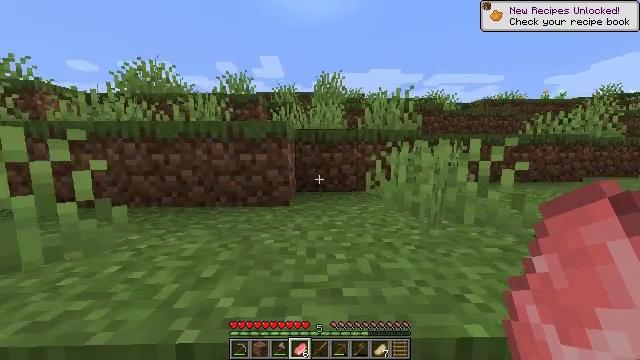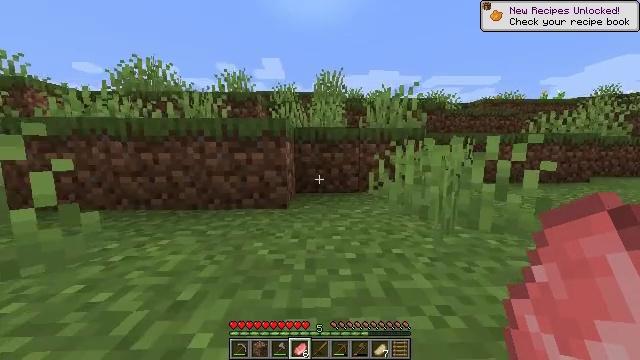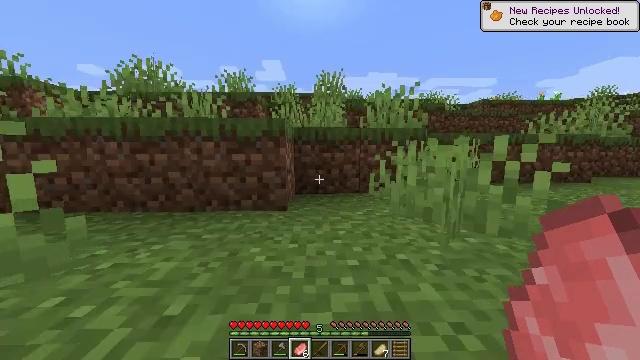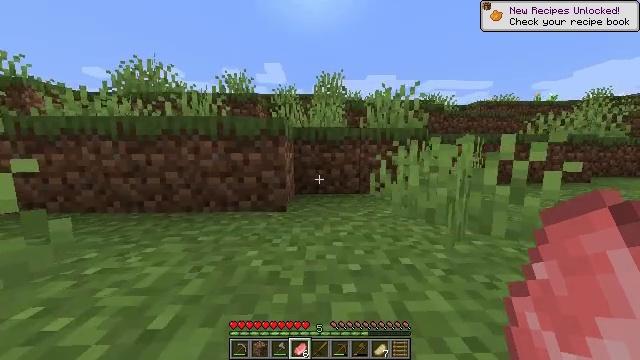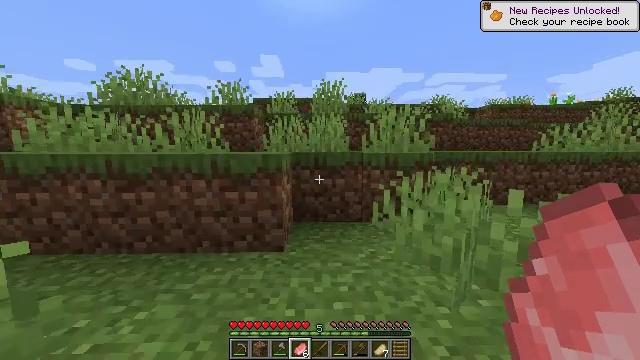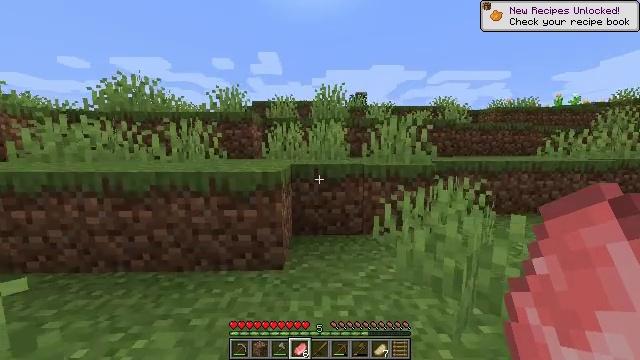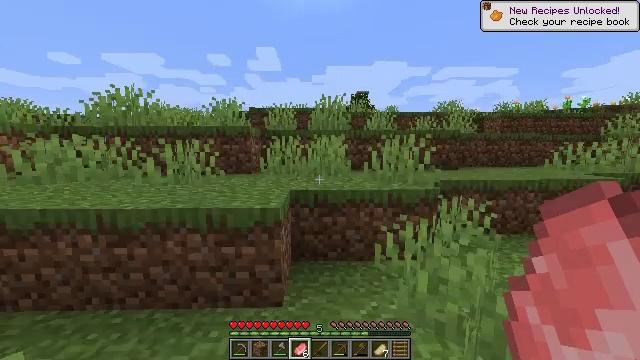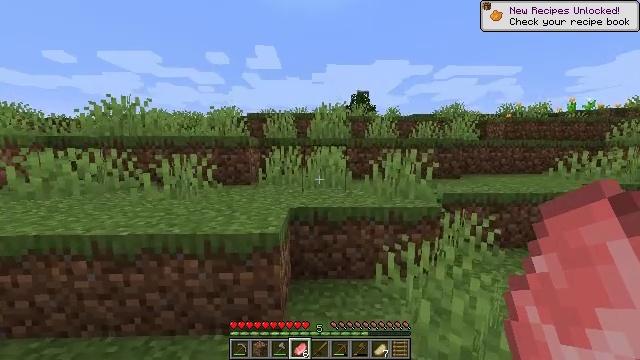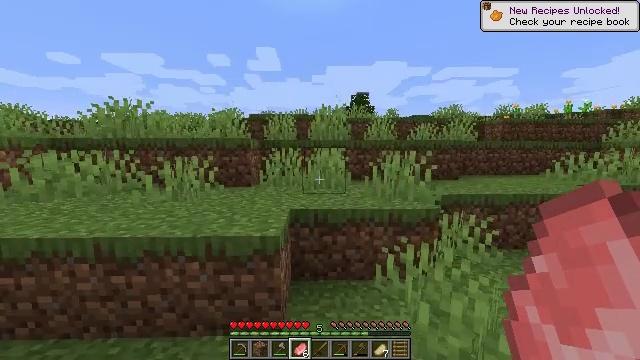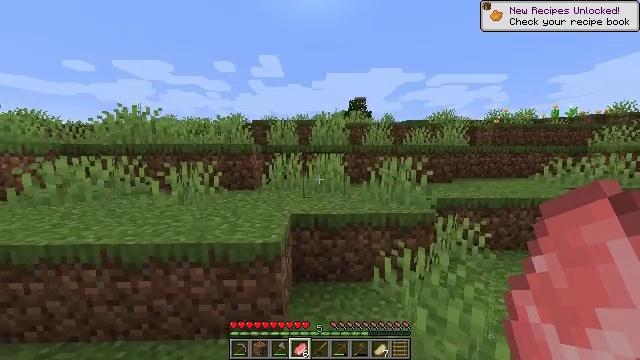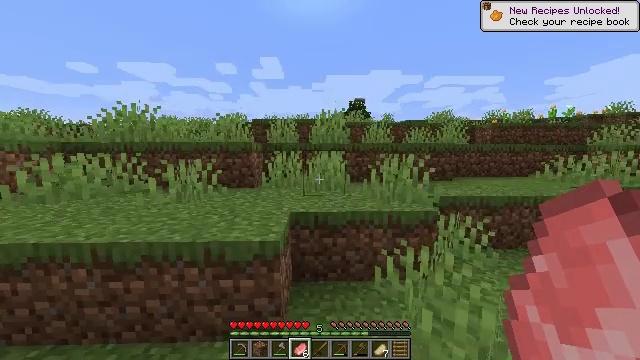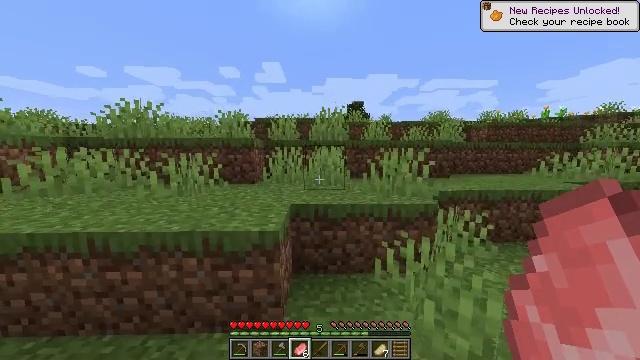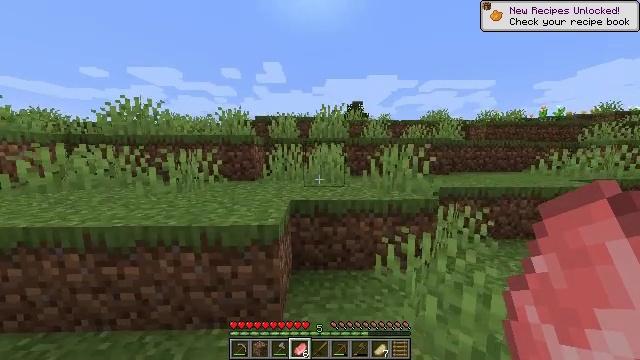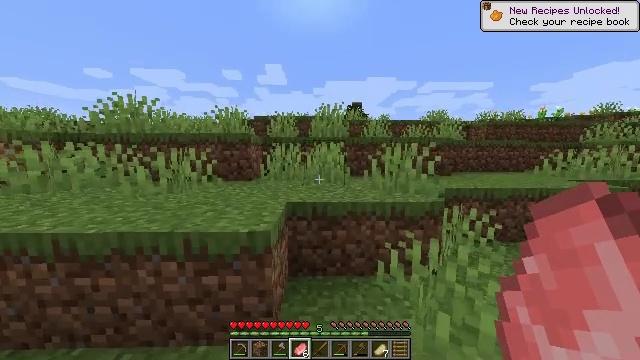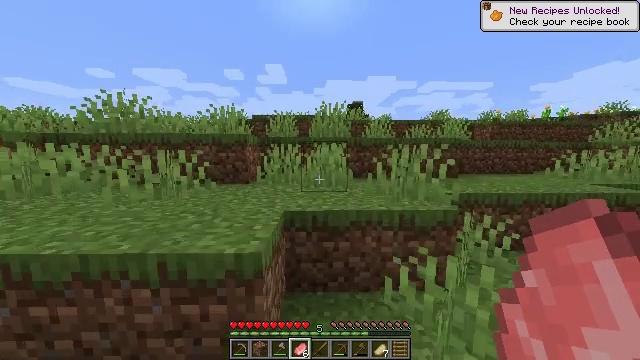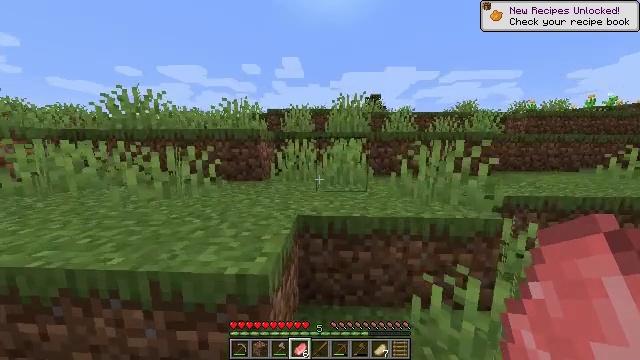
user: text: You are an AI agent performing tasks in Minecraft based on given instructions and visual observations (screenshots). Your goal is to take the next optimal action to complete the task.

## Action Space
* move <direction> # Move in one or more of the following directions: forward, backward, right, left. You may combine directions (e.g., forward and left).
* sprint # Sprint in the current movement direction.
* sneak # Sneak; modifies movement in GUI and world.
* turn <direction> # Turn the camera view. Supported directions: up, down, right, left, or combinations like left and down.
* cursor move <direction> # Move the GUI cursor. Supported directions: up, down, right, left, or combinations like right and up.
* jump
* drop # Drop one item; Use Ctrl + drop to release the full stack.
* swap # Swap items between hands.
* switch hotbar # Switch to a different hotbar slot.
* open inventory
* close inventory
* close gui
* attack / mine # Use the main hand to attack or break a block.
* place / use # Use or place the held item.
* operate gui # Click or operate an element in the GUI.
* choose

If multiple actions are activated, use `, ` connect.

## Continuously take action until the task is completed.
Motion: motion action
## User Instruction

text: Create orange dye using red and yellow dyes.
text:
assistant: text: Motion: move forward, sprint
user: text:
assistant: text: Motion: move forward, sprint
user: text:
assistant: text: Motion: move forward, sprint
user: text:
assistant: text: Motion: move forward, sprint, jump
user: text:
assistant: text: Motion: move forward, sprint, jump
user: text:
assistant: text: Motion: move forward, sprint, jump
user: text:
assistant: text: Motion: move forward, sprint, jump
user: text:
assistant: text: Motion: move forward, sprint, jump
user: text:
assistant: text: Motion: move forward, sprint, jump
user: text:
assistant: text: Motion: move forward, sprint
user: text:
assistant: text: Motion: move forward, sprint
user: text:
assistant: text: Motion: move forward, sprint
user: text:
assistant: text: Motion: move forward, sprint
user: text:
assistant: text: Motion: move forward, sprint
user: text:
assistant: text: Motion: move forward, sprint, turn left and down
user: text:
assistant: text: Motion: move forward, sprint, turn left and down, jump
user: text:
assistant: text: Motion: move forward, sprint, turn left and down, jump
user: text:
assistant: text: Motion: move forward, sprint, turn left and down, jump
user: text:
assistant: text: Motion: move forward, sprint, turn left, jump
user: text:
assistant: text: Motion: move forward, sprint, jump
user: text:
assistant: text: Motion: move forward, sprint, jump
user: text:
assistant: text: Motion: move forward, sprint, jump
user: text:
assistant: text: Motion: move forward, sprint
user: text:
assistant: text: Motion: move forward, sprint
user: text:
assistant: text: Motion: move forward, sprint
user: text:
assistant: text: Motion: move forward, sprint, jump
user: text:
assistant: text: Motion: move forward, sprint, jump
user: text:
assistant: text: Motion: move forward, sprint, jump
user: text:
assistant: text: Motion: move forward, sprint, jump
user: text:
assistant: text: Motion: move forward, sprint, jump